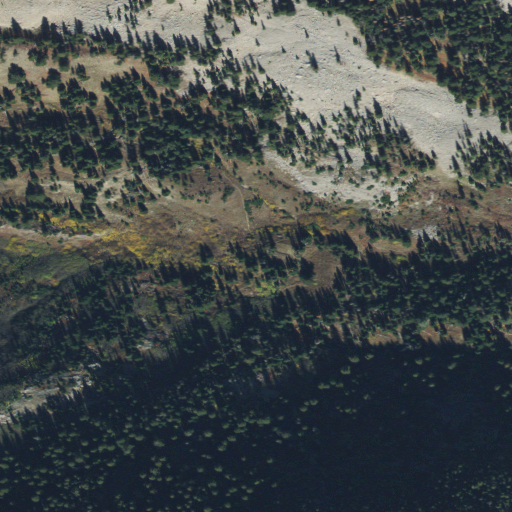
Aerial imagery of depression(s) in Montana named East Baldy Basin containing evergreen forest, shrub, deciduous forest, and grassland